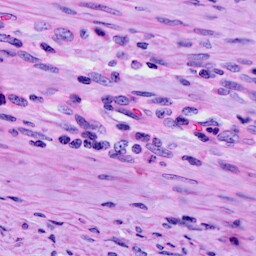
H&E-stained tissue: Cervix